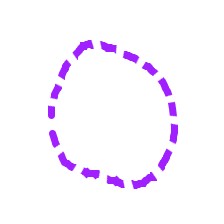
Shape: circle